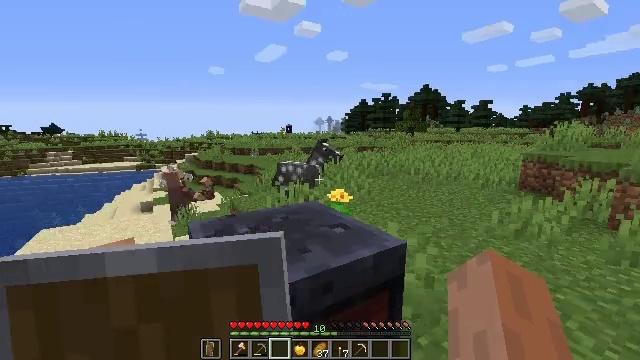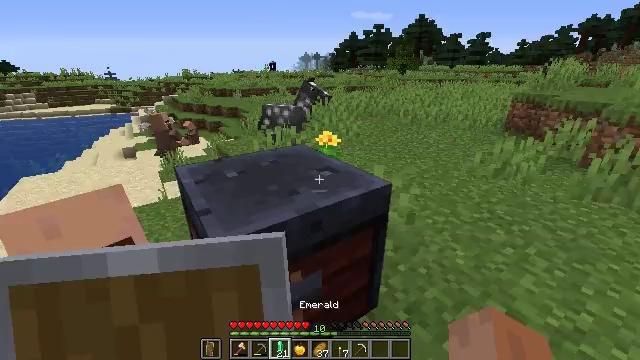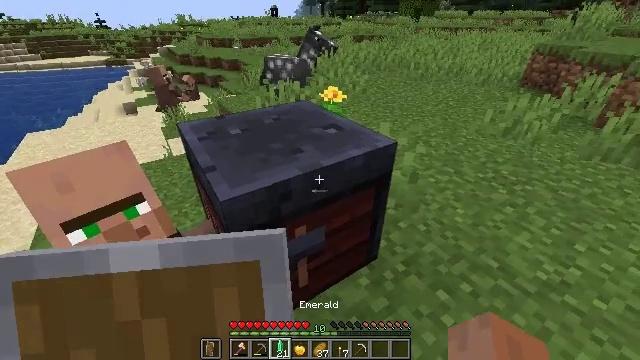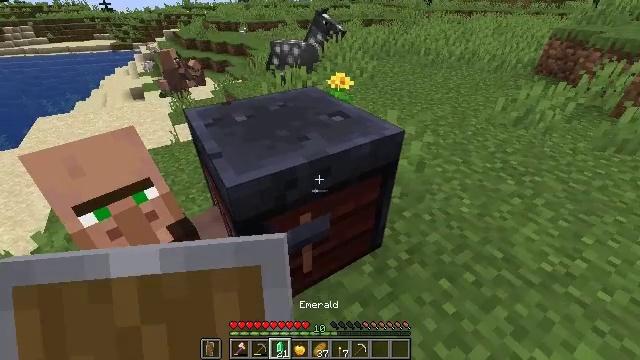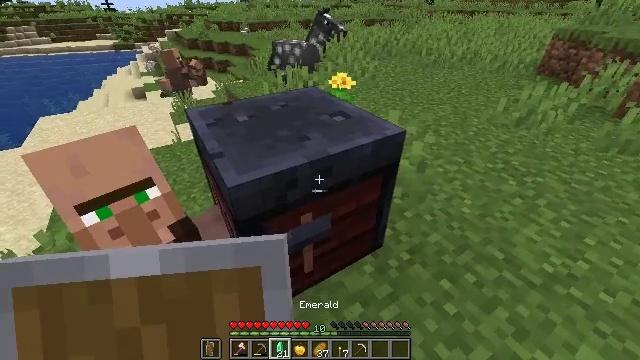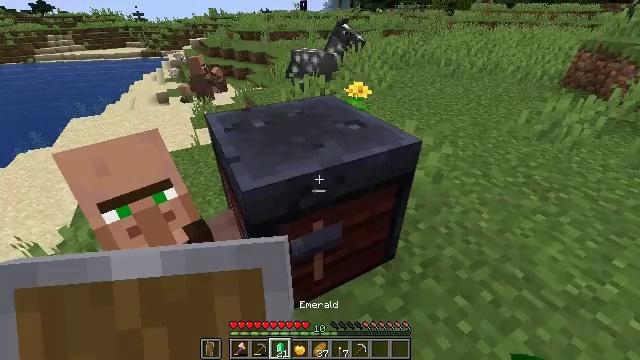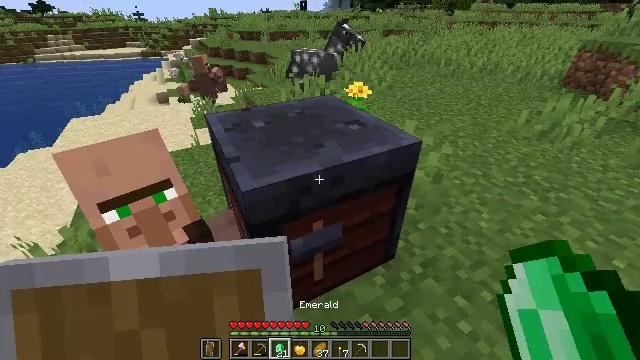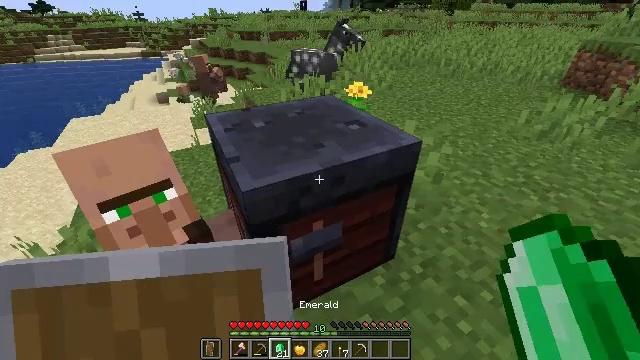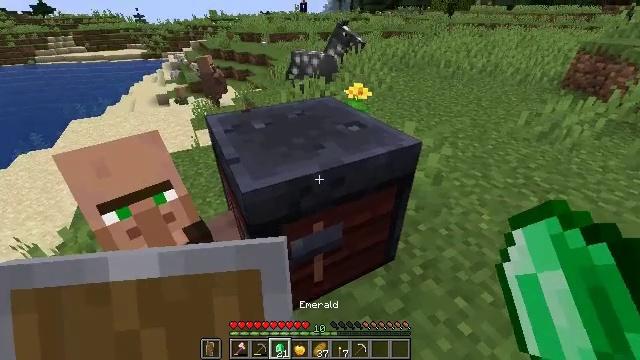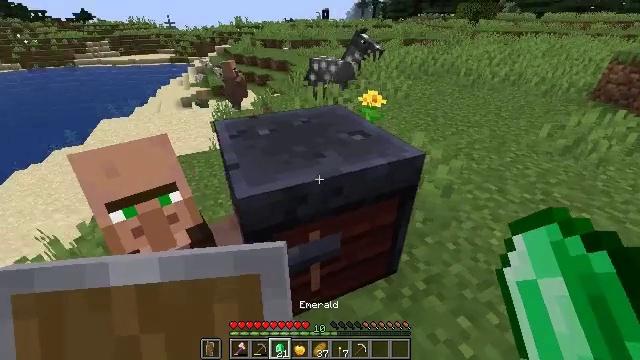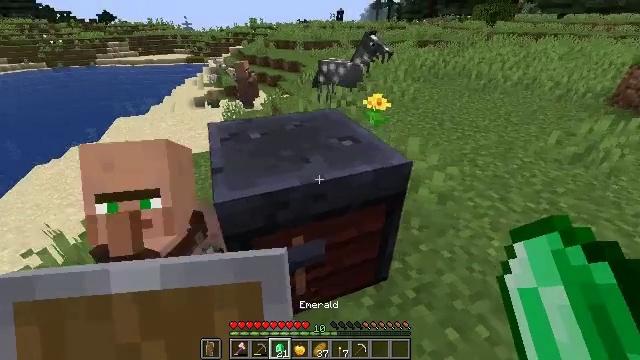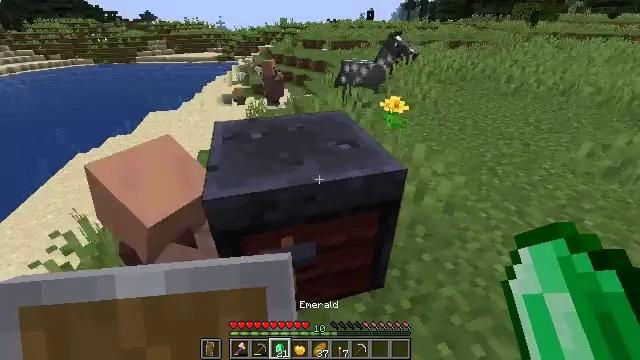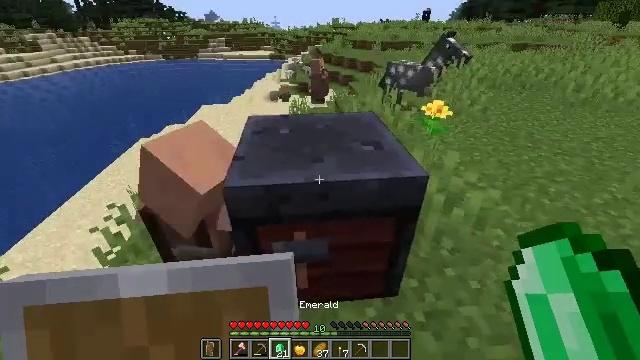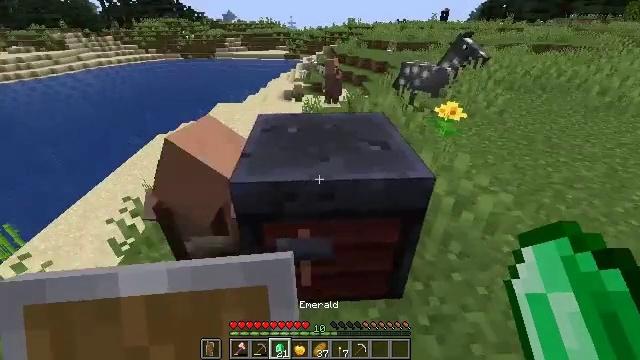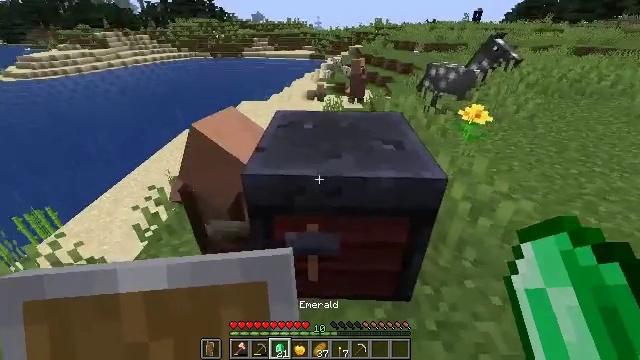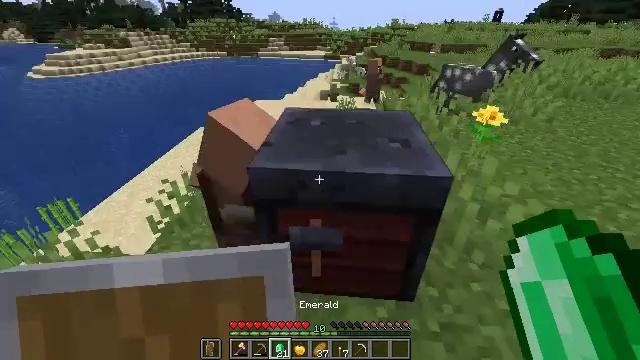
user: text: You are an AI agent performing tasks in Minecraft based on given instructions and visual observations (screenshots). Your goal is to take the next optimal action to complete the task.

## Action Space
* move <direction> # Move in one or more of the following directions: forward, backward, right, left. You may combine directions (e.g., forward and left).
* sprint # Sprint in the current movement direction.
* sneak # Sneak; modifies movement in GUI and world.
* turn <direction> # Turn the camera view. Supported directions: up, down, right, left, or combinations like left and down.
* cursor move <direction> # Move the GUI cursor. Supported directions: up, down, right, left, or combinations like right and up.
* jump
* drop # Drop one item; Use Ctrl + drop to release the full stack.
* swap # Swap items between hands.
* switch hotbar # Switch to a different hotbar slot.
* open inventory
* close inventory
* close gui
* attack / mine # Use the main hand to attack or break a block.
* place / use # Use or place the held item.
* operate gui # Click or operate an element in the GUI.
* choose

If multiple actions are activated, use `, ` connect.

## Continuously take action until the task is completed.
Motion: motion action
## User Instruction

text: Break the smithing table to move it.
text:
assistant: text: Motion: turn right and down
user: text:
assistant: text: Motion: turn left and down
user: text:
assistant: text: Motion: turn left and down
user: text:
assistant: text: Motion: no_op
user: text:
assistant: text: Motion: turn left and up
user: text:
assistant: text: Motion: no_op
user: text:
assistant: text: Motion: no_op
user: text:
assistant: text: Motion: no_op
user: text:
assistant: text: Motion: move right, turn left and up
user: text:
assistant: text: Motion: move right, turn left
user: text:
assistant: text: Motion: move right, turn left
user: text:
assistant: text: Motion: turn left
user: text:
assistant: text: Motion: turn left
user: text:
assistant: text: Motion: turn left
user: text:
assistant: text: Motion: turn left
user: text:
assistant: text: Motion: no_op
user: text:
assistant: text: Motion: no_op
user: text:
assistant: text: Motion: no_op
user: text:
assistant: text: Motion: no_op
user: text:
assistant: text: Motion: turn right and down
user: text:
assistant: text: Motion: turn right
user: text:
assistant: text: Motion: no_op
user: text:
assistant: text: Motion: no_op
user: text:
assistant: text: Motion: no_op
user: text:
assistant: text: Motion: no_op
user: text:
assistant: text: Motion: no_op
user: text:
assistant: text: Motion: no_op
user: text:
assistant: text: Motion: no_op
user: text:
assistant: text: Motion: no_op
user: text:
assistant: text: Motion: no_op